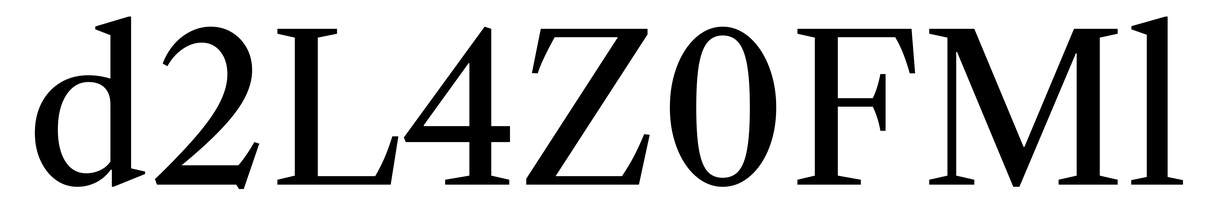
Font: LibreCaslonText_Regular